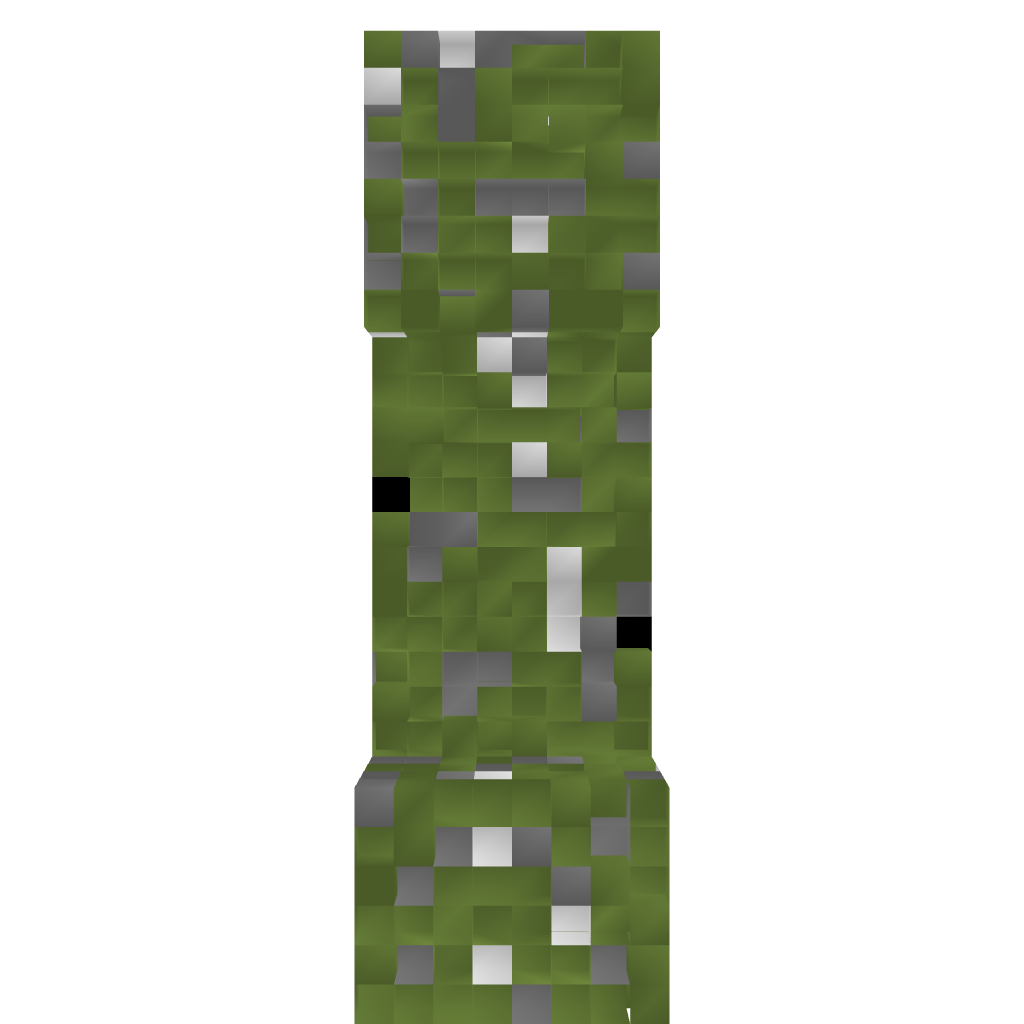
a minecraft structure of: Creeper Statue high quality